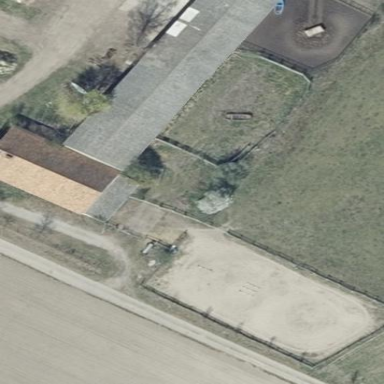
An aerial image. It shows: Farm auxiliary building.